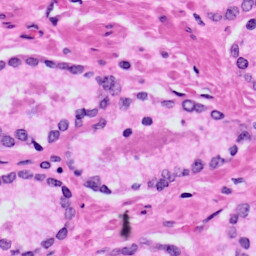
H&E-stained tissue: Prostate